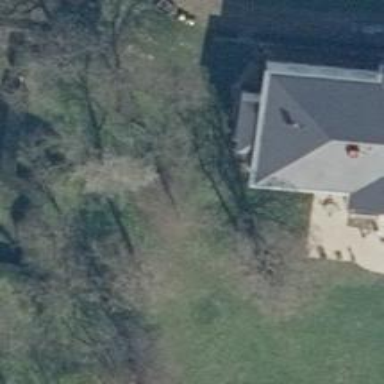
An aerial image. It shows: Single tag "natural: tree."